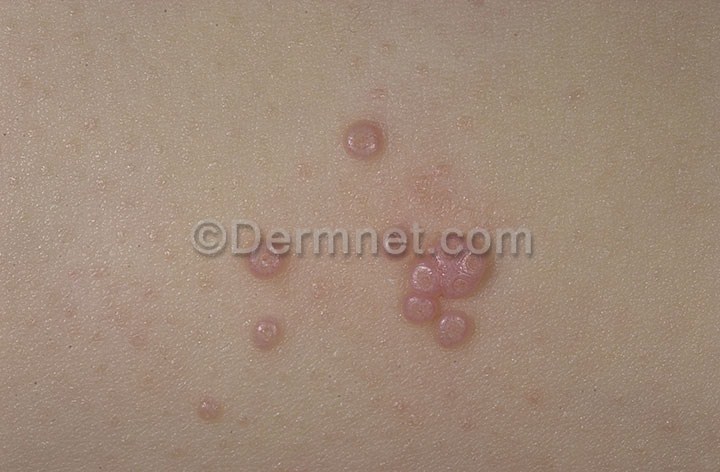
Disease: Warts Molluscum and other Viral Infections